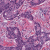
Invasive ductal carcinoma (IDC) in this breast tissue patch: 1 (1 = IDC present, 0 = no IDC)